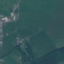
Land use / land cover class: Pasture